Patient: sex F, age 75
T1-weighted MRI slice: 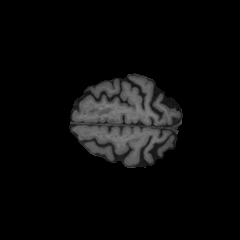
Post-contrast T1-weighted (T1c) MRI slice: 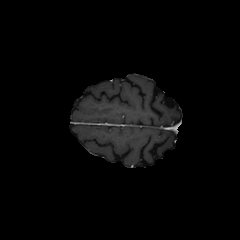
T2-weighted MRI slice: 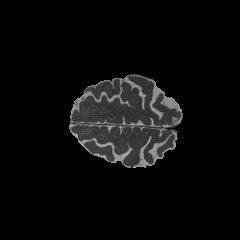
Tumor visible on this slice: no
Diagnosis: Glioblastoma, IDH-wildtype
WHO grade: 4